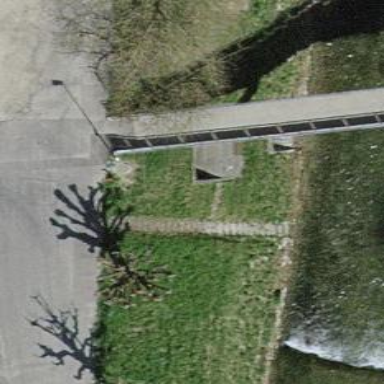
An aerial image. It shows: Concrete footway bridge.